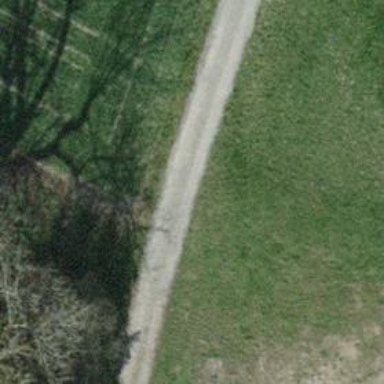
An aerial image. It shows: Track with pebblestone surface. The track is of grade4 tracktype.